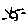
Label: sun